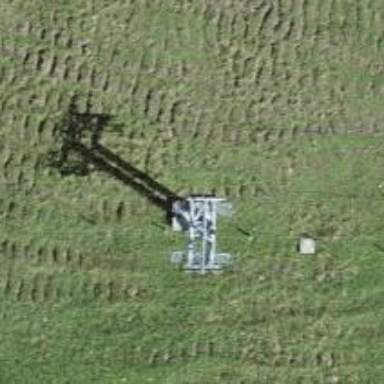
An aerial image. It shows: Pylon used for aerialway.